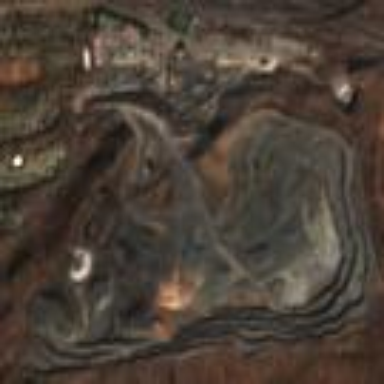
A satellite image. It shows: Quarry with gravel as the main resource.